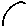
Label: triangle